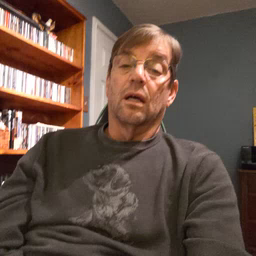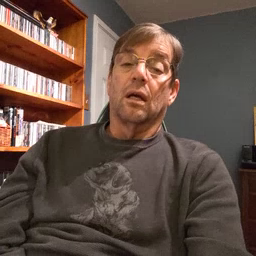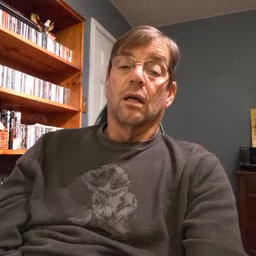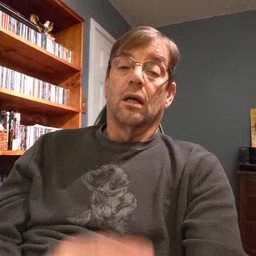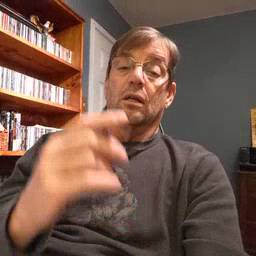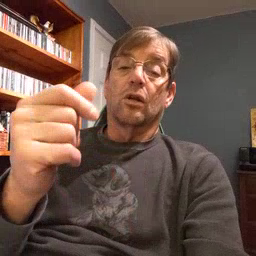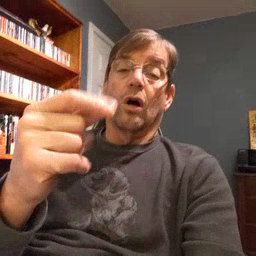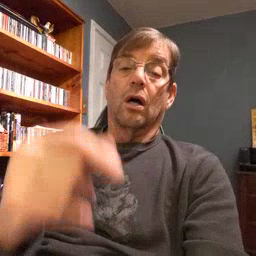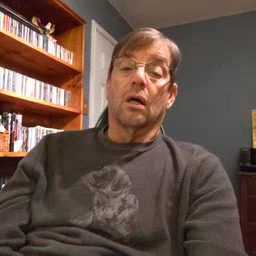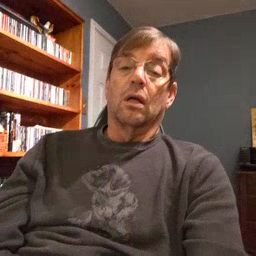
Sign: dog